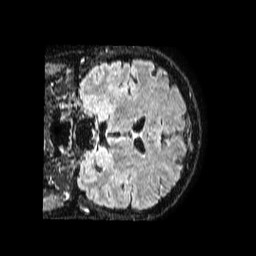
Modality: FLAIR
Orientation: coronal
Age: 46
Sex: male
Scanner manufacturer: philips
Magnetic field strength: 1.5 T
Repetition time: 4.8 s
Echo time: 0.3 s